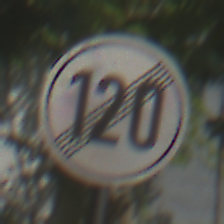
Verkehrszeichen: EndeGeschwindigkeit120
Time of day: Midday
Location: Outdoor (Suburban)
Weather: Clear
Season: NotSpecified
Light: Natural